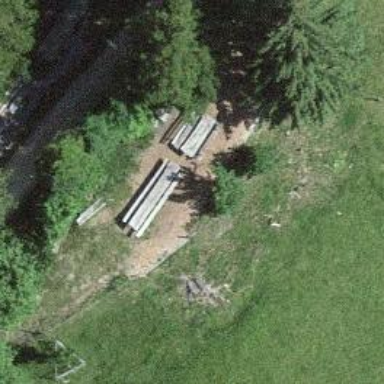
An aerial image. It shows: Picnic table located in leisure land area.